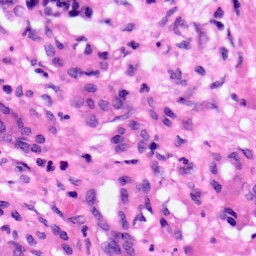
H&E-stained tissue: Pancreatic